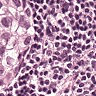
Metastatic tissue present: yes